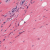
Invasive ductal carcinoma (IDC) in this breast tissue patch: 0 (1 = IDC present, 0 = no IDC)